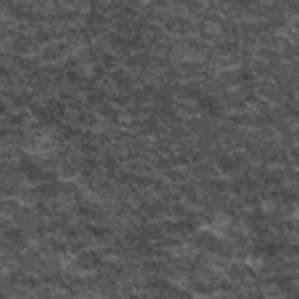
Label: frost